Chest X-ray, AP view. Patient: 42 years old, sex M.
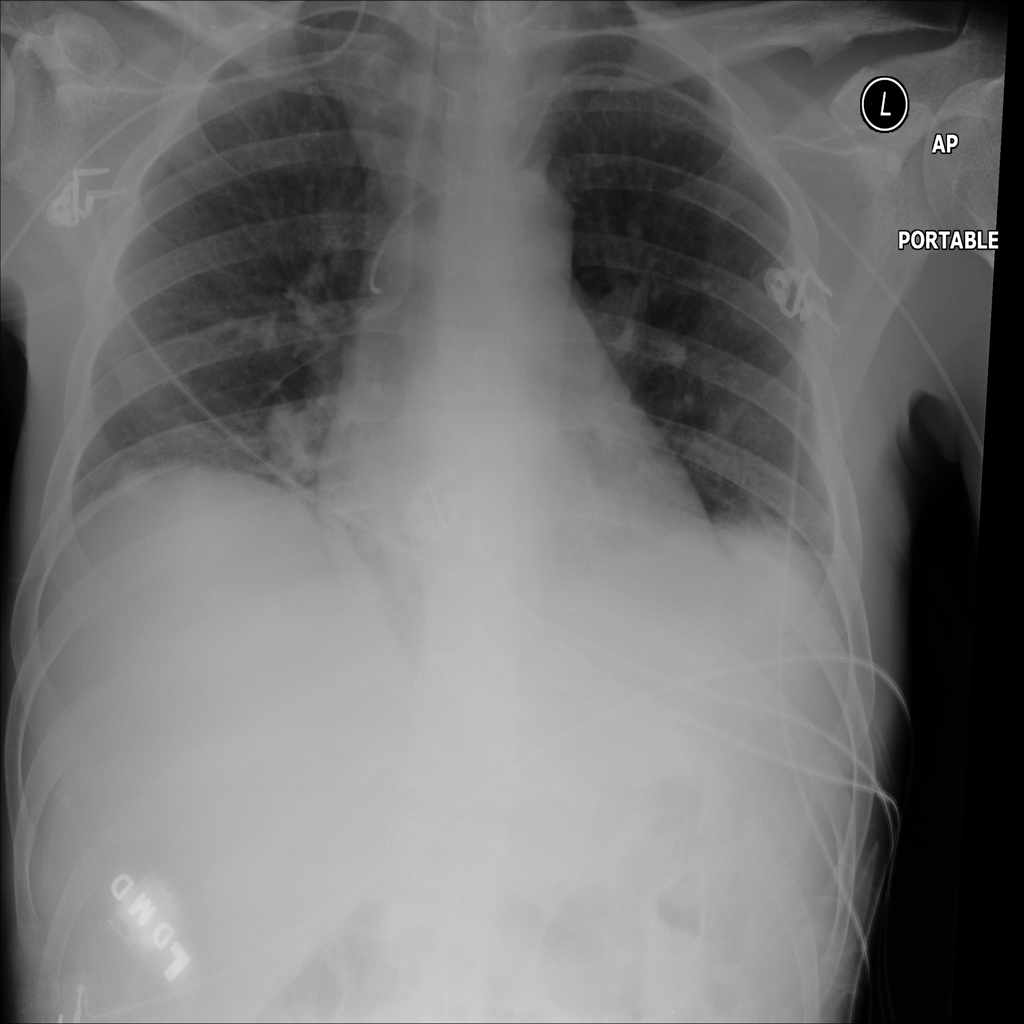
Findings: Atelectasis